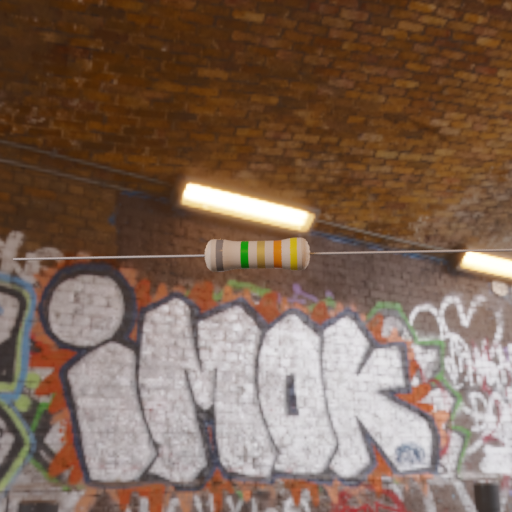
Resistor colour bands (in order): gray, green, gold, orange, yellow